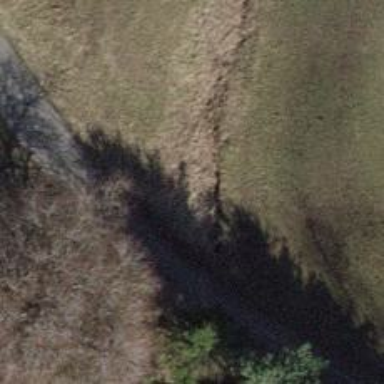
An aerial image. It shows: Culvert tunnel.